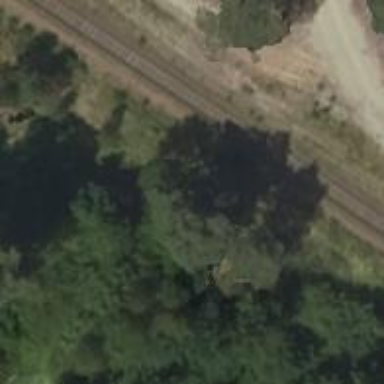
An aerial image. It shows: Solitary milestone along the railway.